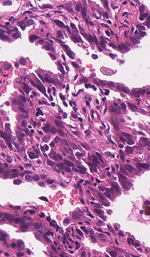
Tumor epithelial tissue: yes
Tumor-associated stroma tissue: yes
Normal tissue: no